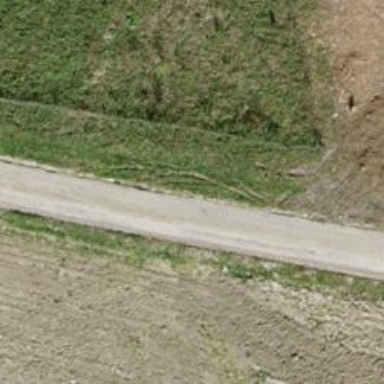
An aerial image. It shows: Concrete track with grade1 tracktype.